Interaction volume radius: 5 \u00c5
Interaction volume height: 50 \u00c5
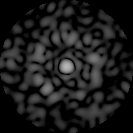
Disorder parameter: 0.8583